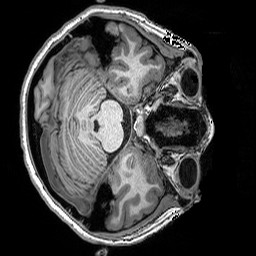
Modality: T1w
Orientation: axial
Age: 19
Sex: female